Aerial crown-view tile of a tropical tree (Barro Colorado Island, Panama), acquired 20250217:
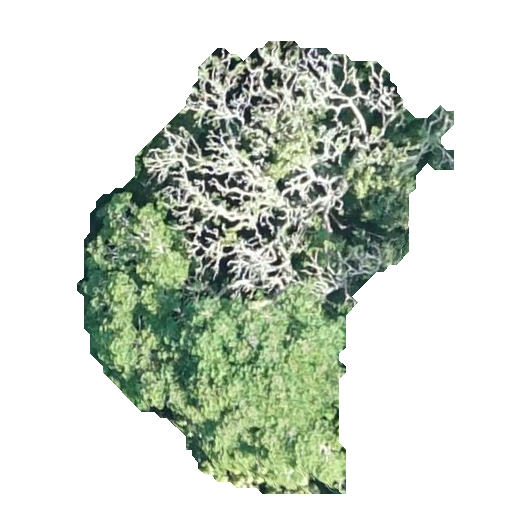
Species: Jacaranda copaia
GBIF accepted scientific name: Jacaranda copaia
Crown area: 156.503 m²